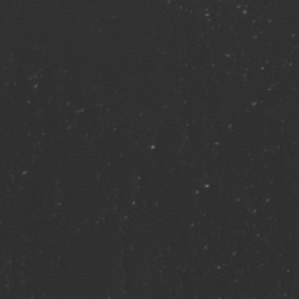
Label: non_frost